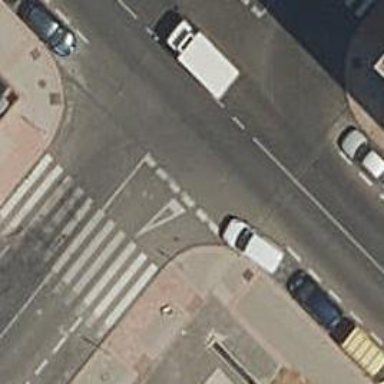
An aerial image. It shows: Road with "give way" sign.